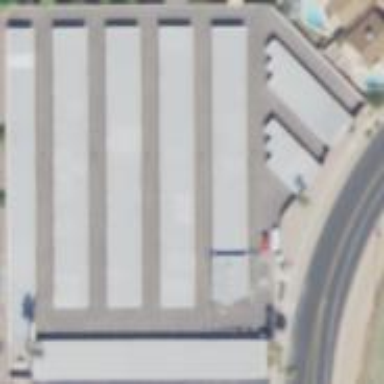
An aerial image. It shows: Storage rental shop.